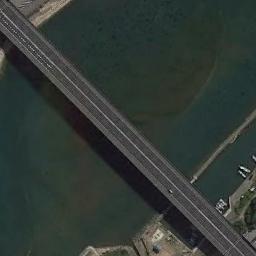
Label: bridge